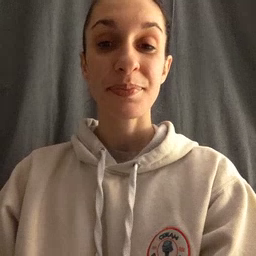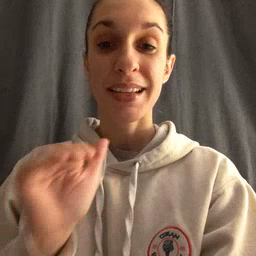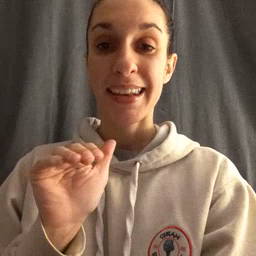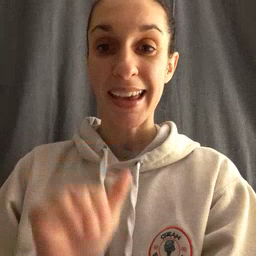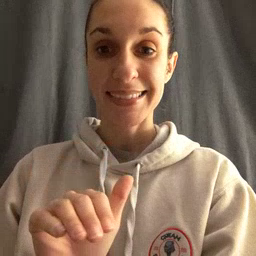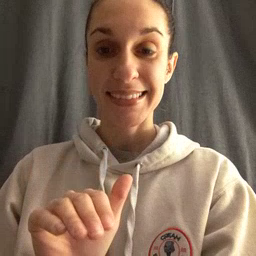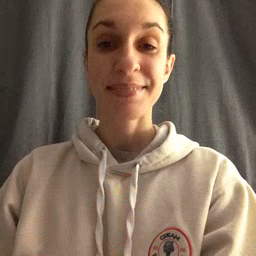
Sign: night